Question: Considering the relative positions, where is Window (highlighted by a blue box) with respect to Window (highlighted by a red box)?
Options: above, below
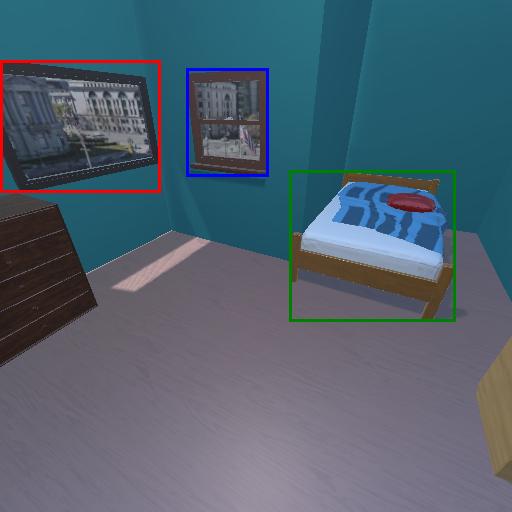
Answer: above